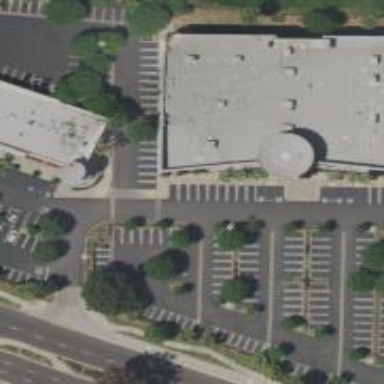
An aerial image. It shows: Building used as fitness center.